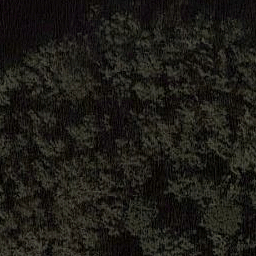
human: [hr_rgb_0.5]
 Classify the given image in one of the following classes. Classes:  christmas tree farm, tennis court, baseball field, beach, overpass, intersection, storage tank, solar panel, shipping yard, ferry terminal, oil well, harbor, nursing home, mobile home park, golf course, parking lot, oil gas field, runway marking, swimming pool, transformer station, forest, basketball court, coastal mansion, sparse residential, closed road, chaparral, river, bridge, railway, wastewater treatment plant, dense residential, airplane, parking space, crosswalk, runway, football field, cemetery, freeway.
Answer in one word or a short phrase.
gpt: forest